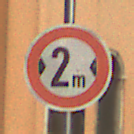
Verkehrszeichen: TatsaechlicheBreite2
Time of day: MorningAfternoon
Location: Outdoor (Urban)
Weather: Clear
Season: NotSpecified
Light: Natural